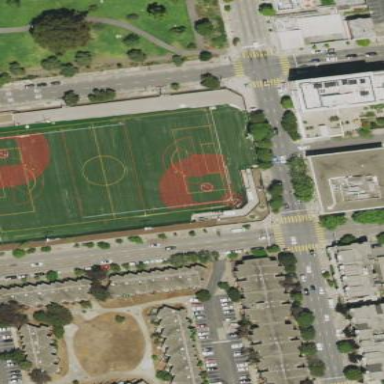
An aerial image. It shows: Pitch used for soccer and baseball.